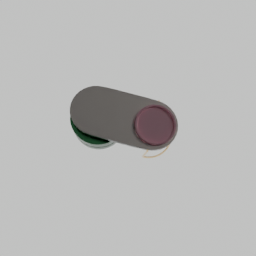
Label: furniture